Aerial crown-view tile of a tropical tree (Barro Colorado Island, Panama), acquired 20240611:
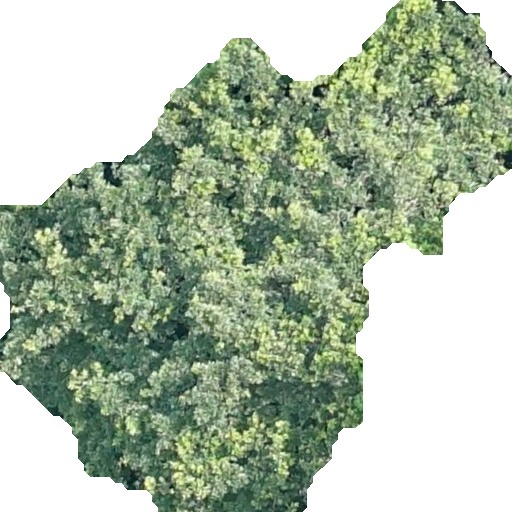
Species: Ficus obtusifolia
GBIF accepted scientific name: Ficus obtusifolia
Crown area: 258.94 m²